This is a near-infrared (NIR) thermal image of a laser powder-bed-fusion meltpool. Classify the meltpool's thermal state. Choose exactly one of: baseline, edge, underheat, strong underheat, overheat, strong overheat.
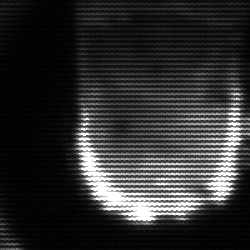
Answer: baseline